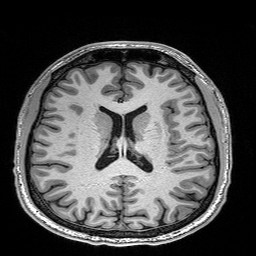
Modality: T1w
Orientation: coronal